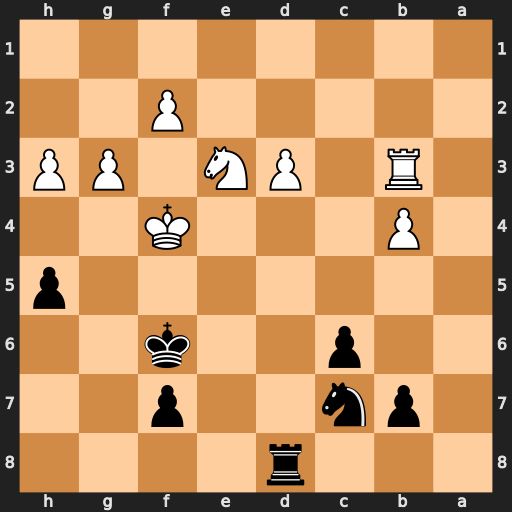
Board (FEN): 3r4/1pn2p2/2p2k2/7p/1P3K2/1R1PN1PP/5P2/8
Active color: b
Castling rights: -
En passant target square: -
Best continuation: Ne6+ Kf3 Nd4+ Ke4 Nxb3